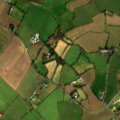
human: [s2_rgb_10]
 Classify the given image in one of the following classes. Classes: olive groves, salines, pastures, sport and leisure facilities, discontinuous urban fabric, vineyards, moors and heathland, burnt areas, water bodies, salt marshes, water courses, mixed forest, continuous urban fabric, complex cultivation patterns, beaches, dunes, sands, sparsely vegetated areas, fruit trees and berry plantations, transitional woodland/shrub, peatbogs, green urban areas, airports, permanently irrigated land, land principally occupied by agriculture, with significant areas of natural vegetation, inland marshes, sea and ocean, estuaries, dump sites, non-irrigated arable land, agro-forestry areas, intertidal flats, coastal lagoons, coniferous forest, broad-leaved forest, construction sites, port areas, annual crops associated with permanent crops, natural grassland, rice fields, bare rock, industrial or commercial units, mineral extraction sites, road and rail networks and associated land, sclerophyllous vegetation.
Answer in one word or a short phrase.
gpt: non-irrigated arable land, pastures